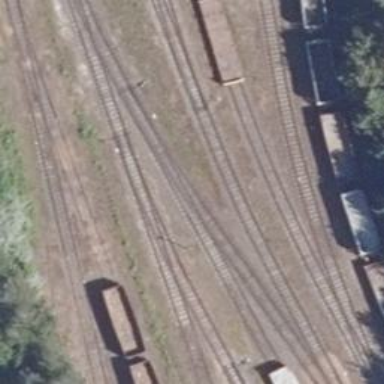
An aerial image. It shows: Rail spur service.